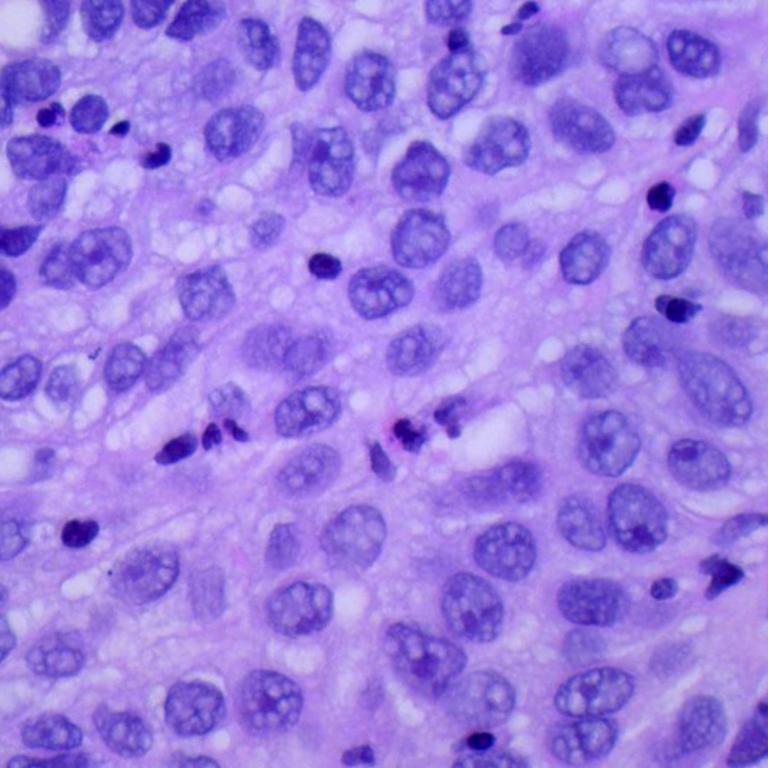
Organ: lung
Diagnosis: squamous carcinomas